Interaction volume radius: 10 \u00c5
Interaction volume height: 10 \u00c5
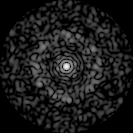
Disorder parameter: 0.8175